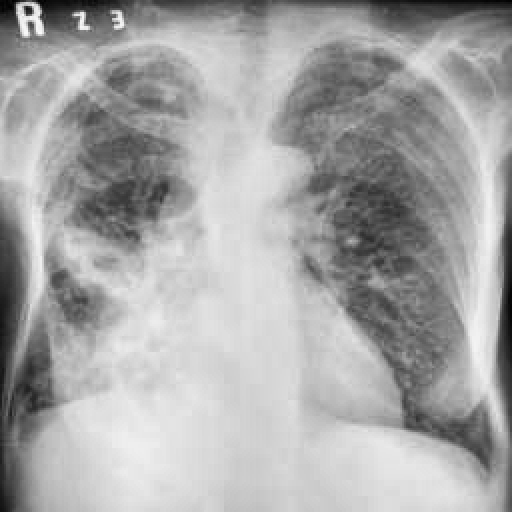
Finding: TUBERCULOSIS